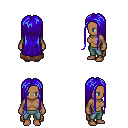
a pixel art fantasy rpg character, female body template, human, dark skin, brown cape, teal pants, blue extra-long hairstyle, four views (front, back, left, right), 2x2 character sprite sheet, small pixel art, hard edges, no anti-aliasing